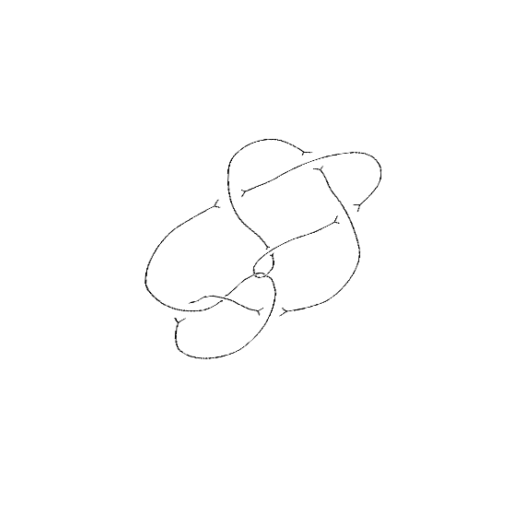
Crossing number: 9